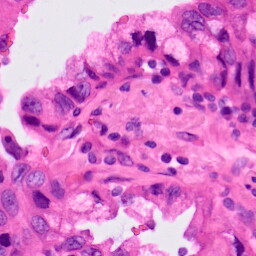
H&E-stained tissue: Lung